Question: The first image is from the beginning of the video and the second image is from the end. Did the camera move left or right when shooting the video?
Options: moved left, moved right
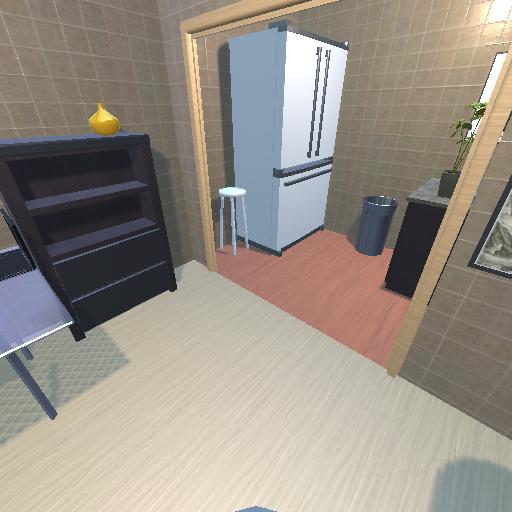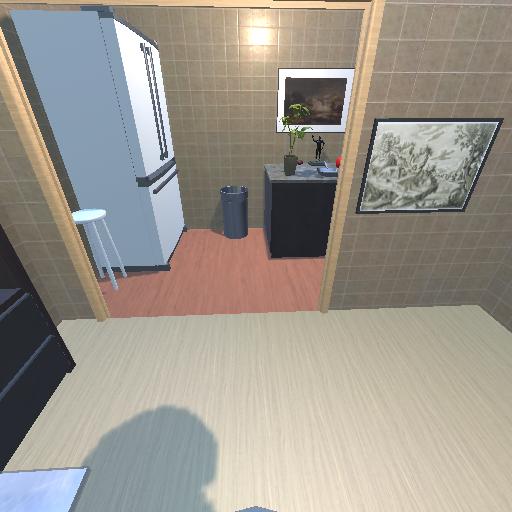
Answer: moved left